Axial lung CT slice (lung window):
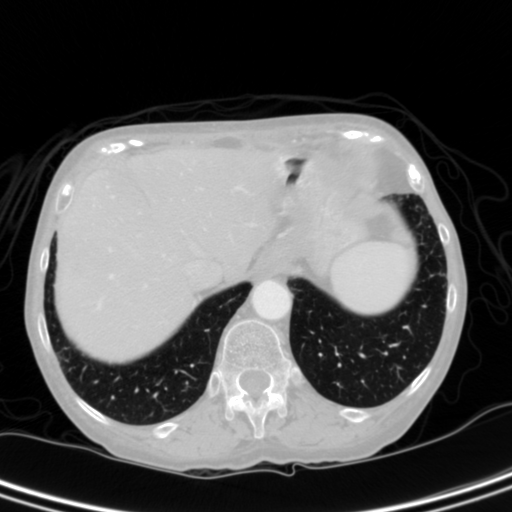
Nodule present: no